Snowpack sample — Buffalo Mountain, Silverthorne, Colorado, USA (1/25/25, 10:11 AM MST)
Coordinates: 39.6222, -106.1139
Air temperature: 22 °F
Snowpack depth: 110 cm
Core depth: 20 cm
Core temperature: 48.2 °F
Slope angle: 12°, slope face: 102°
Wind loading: high
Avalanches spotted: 0
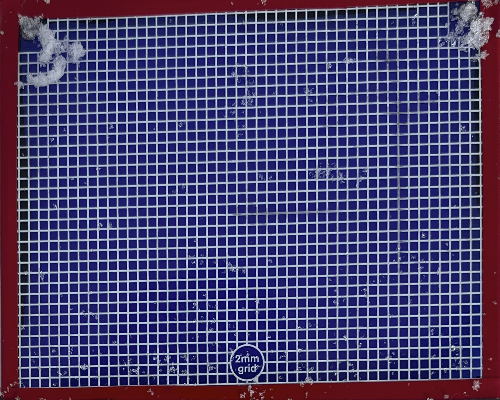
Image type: profile
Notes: No avalanches nearby, collected on the outskirts of a fire break 15 meters from the treeline, on way to Buffalo and Red Mountain